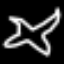
Label: airplane